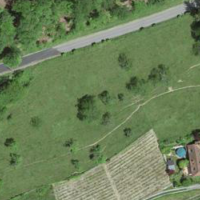
EUNIS habitat code: 40
Species observed at this site:
Impatiens balfourii